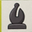
Piece: bB